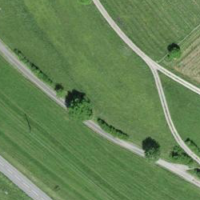
EUNIS habitat code: 40
Species observed at this site:
Lepidium draba
Stachys recta
Plantago lanceolata